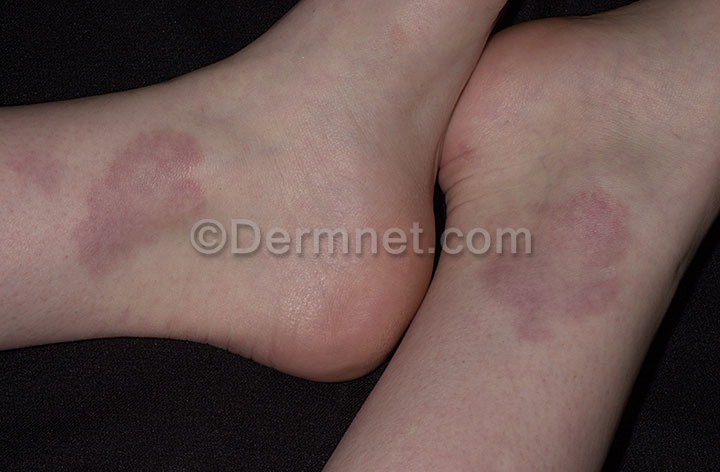
Disease: Systemic Disease